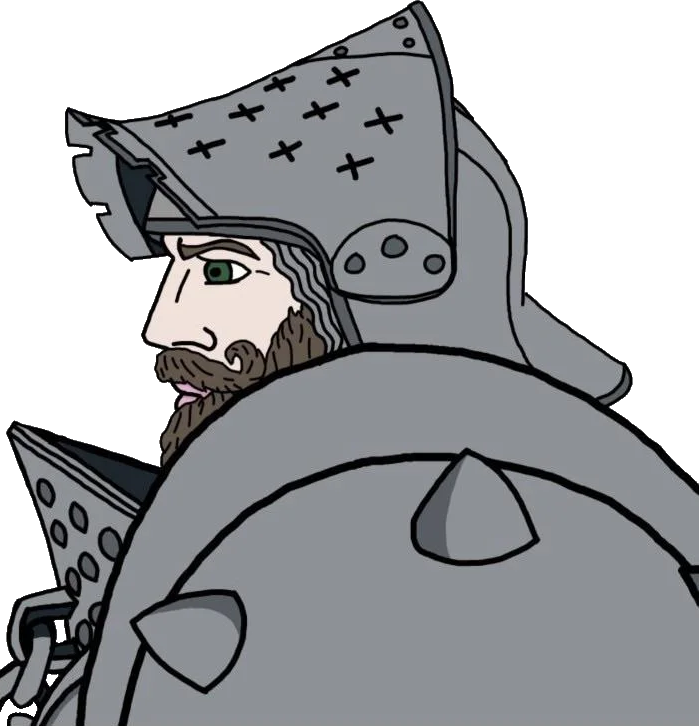
Label: 4_Yes_Chad